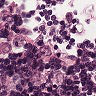
Metastatic tissue present: yes